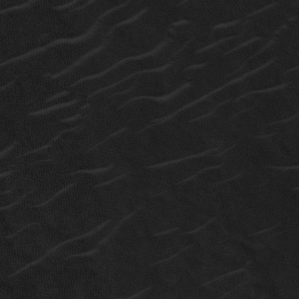
Label: non_frost